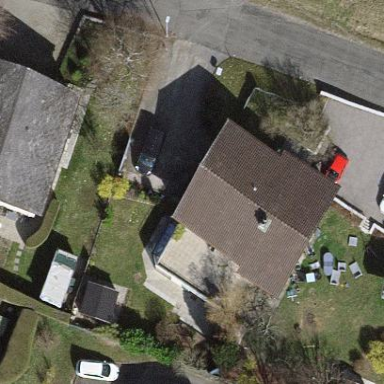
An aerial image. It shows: Simple house.